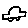
Label: car